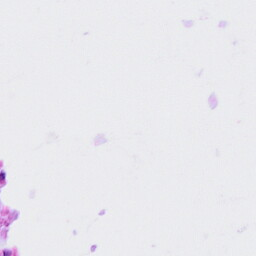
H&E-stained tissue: Cervix